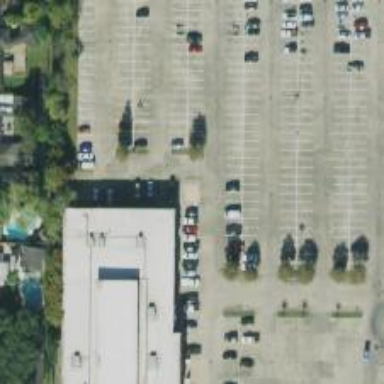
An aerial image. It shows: Parking space is available.